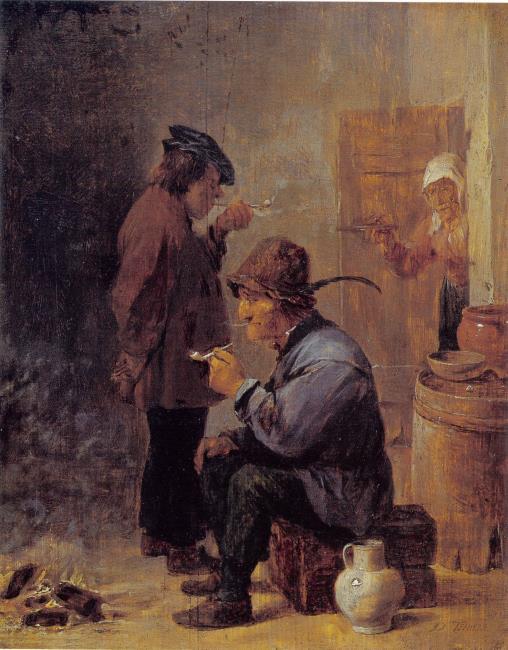
Title: Two peasants smoking
Artist: David Teniers (II)
Earliest date: 1625
Latest date: 1690
Genre: painting
Iconography: Tobacco
Keywords: genre, three human figures, interior view, pipe, smoking (activity), hat with feathers